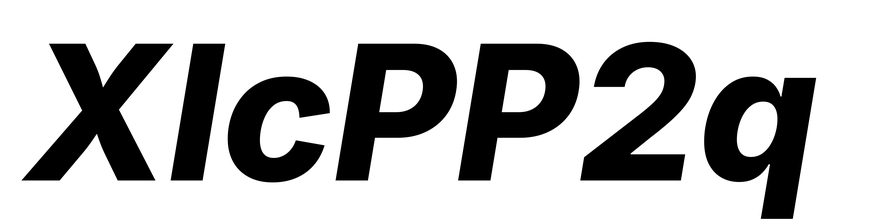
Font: Inter-Italic_ExtraBold_Italic